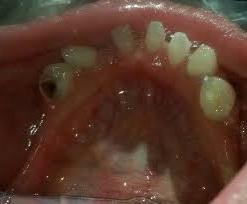
Condition: hypodontia